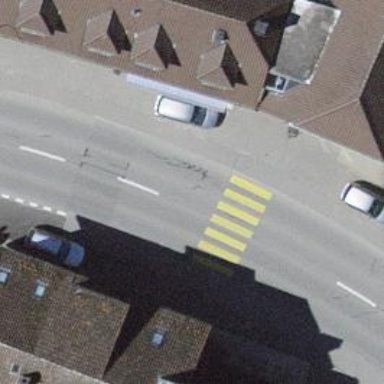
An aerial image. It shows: Zebra crossing on the road.